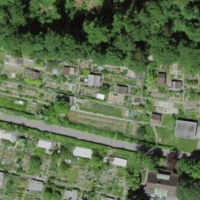
EUNIS habitat code: 53
Species observed at this site:
Aegithalos caudatus